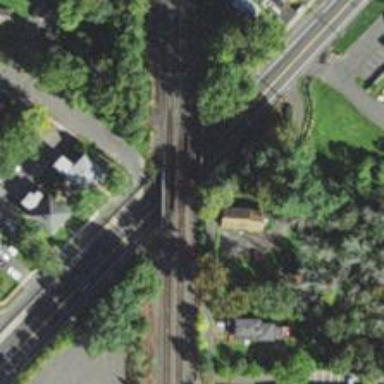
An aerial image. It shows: Bridge over railway line.